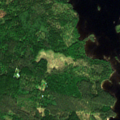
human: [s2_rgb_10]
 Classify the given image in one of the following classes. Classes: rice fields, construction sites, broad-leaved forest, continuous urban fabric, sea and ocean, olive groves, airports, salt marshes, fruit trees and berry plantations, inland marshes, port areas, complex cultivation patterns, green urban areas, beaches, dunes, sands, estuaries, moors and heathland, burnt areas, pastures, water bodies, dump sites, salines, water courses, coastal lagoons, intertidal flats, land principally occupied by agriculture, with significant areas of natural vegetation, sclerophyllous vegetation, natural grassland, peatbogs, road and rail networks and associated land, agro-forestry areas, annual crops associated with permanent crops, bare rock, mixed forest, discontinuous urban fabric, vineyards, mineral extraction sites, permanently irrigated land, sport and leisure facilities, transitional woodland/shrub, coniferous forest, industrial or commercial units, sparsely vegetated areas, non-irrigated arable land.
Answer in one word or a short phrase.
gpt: coniferous forest, mixed forest, water bodies